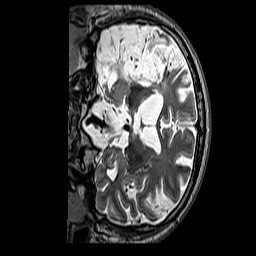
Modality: T2w
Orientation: coronal
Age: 51
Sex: male
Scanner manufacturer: siemens
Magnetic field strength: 3 T
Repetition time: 3.2 s
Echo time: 0.212 s